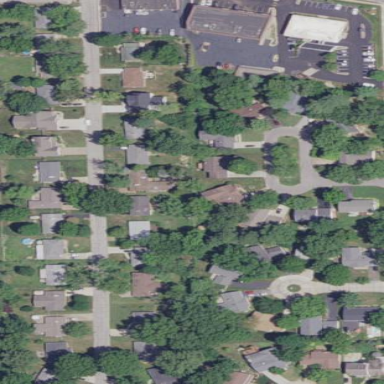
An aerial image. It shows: Residential area composed of single-family homes.